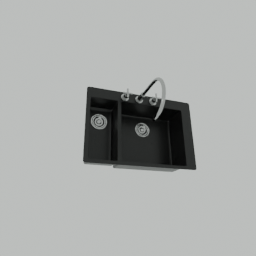
Label: appliances